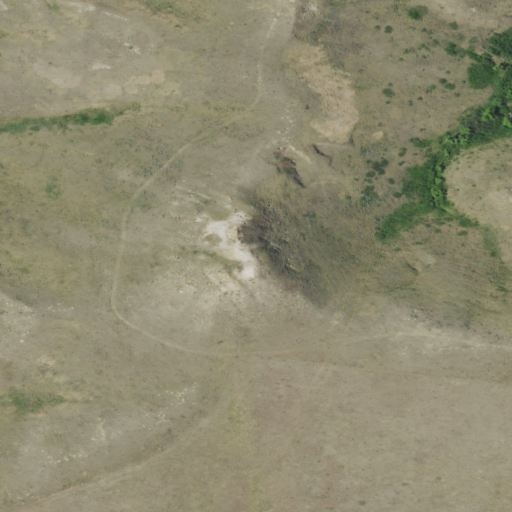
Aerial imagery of mountain in Montana named Twin Buttes containing shrub and evergreen forest